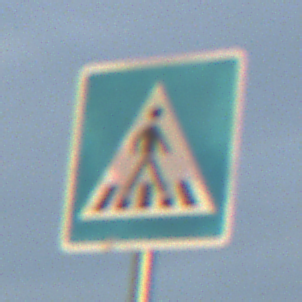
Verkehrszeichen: FussgaengerueberwegLinks
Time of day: SunriseSunset
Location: Outdoor (Nature)
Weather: PartlyCloudy
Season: NotSpecified
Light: Natural